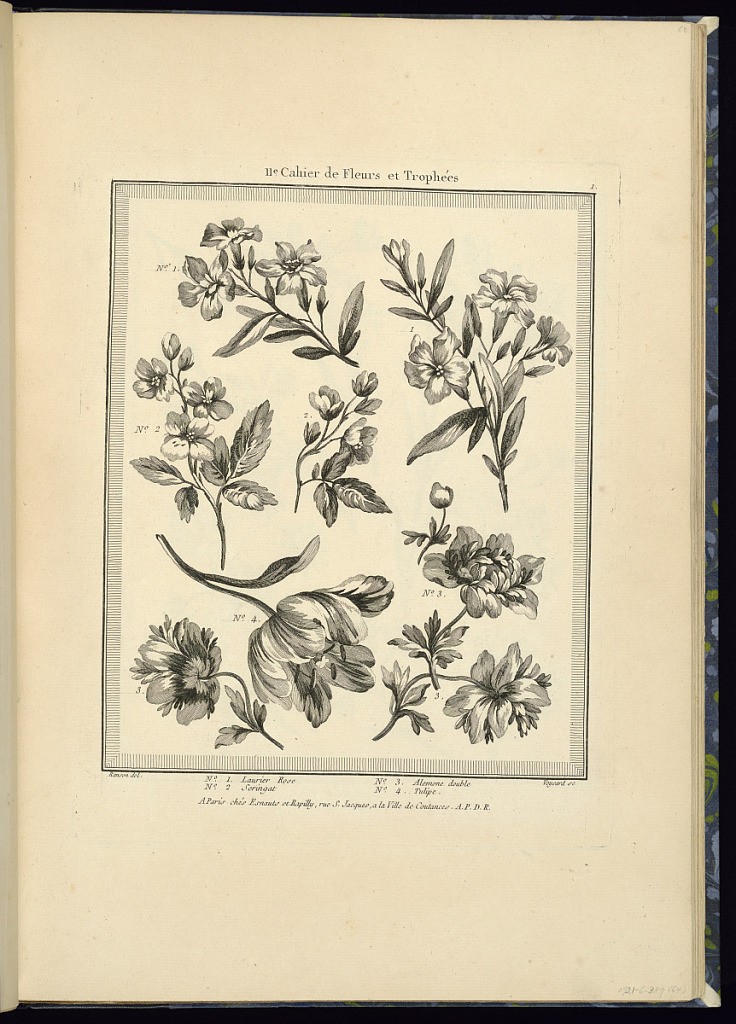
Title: Title Page
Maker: Pierre Ranson, French, 1736–1786
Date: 1778
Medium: Etching on laid paper
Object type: Print
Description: Title page and eight designs of flowers with their leaves, each numbered with a legend below: rose, mock-orange, anemone, and tulip. The plate is titled, numbered, and signed.